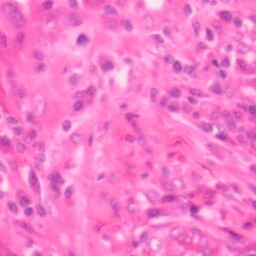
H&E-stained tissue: Colon